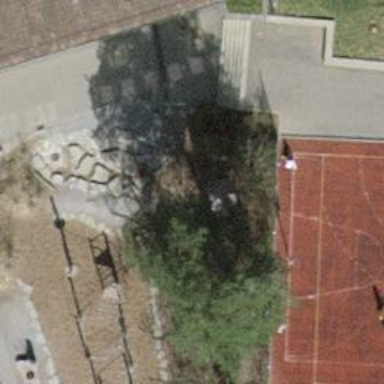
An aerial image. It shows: Playground with playhouse.